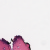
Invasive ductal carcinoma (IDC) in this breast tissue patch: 0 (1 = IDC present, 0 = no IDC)